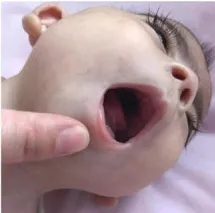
Clinical features of the proband and Sanger sequencing results in case 3. II: 1) presented with typical facial features of Cornelia de Lange syndrome (CdLS) and upper limber defects.
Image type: medical_photograph (oral_photograph)